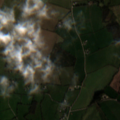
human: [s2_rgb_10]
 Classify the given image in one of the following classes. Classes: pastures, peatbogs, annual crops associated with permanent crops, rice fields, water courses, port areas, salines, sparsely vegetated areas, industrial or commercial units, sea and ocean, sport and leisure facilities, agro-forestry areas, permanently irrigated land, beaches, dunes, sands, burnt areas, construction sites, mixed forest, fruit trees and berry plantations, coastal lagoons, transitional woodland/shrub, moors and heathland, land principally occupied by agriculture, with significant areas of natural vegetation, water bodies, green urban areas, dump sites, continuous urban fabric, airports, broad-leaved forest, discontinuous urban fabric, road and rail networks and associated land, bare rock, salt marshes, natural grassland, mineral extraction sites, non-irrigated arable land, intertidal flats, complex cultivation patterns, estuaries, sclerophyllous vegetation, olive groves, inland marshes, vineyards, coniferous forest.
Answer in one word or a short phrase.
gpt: non-irrigated arable land, pastures